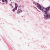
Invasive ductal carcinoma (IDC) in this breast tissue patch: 0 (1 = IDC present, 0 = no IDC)